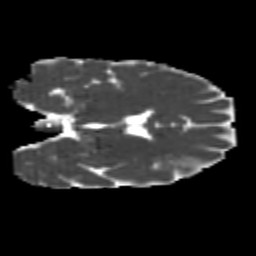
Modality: MD
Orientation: coronal
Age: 22
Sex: female
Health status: healthy
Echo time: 0.074 s